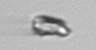
Label: detritus_transparent